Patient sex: M
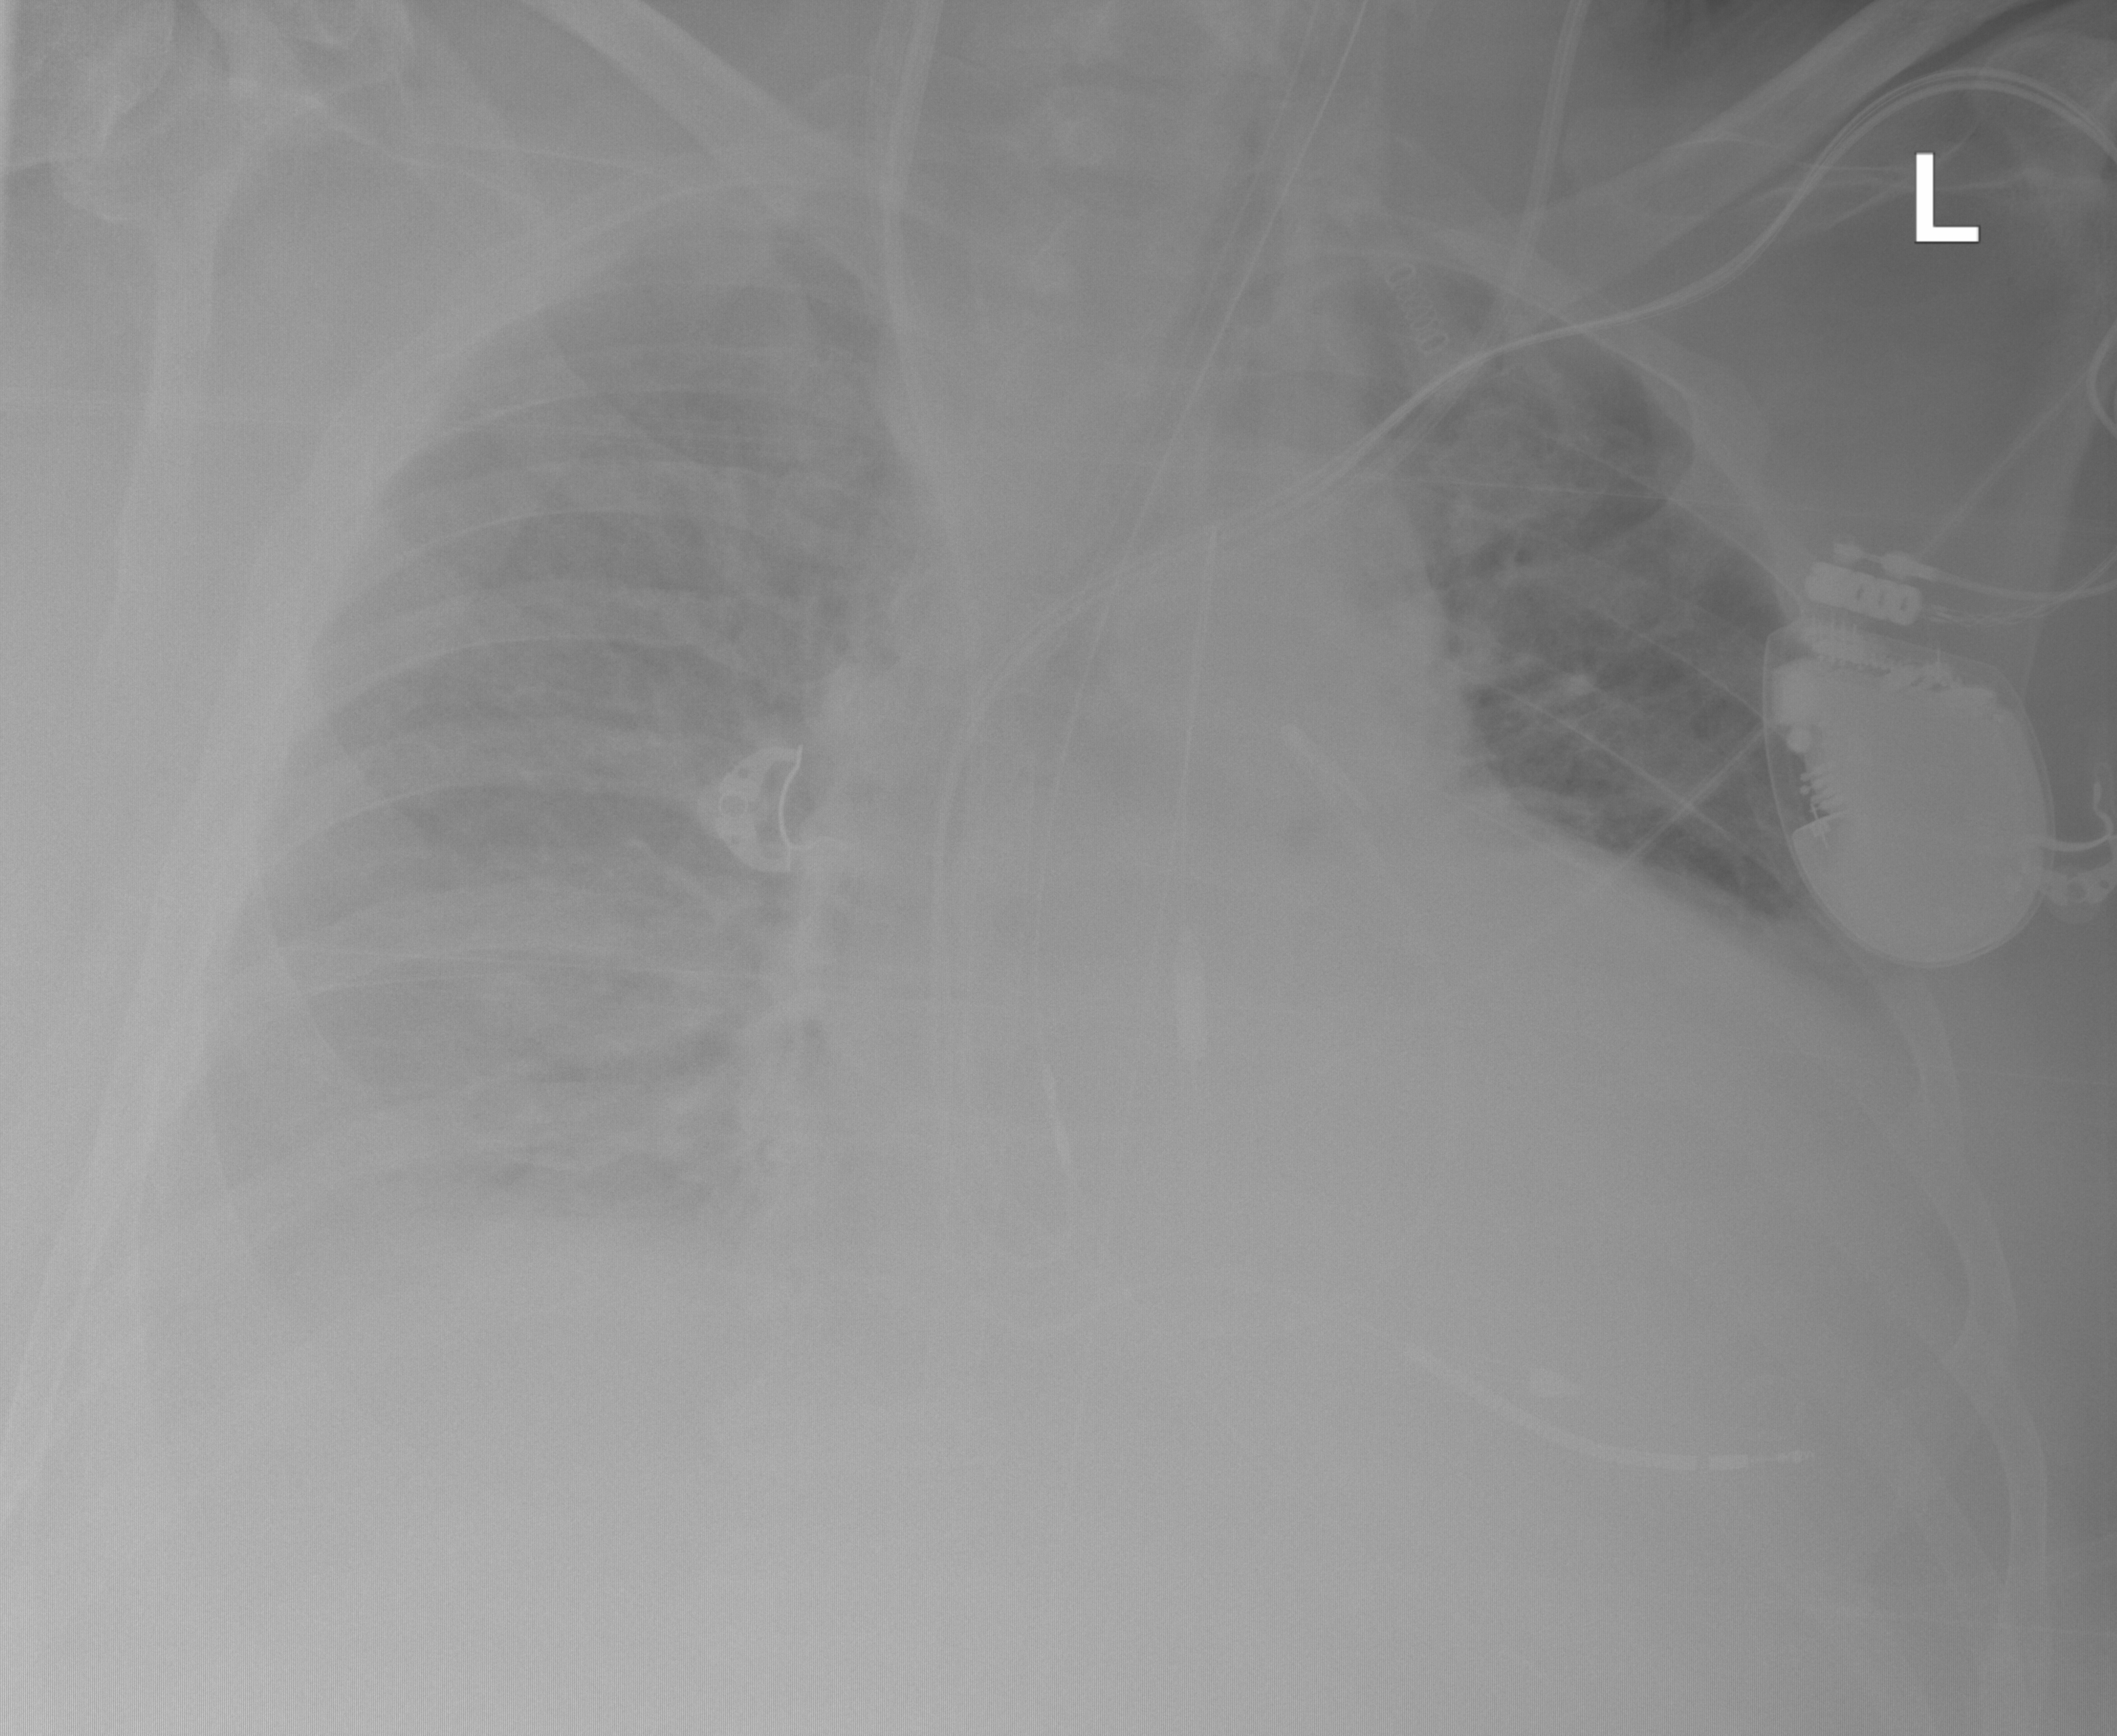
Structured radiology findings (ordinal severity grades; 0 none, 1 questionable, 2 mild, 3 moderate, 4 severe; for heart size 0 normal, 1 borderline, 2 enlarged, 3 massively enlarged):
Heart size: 3
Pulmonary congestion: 2
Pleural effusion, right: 3
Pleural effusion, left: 0
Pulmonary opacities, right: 2
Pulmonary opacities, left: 2
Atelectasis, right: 2
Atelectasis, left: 0